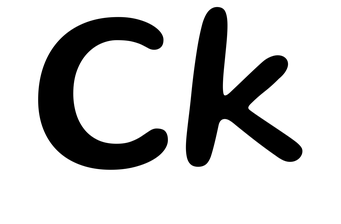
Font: Gluten_Regular